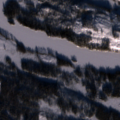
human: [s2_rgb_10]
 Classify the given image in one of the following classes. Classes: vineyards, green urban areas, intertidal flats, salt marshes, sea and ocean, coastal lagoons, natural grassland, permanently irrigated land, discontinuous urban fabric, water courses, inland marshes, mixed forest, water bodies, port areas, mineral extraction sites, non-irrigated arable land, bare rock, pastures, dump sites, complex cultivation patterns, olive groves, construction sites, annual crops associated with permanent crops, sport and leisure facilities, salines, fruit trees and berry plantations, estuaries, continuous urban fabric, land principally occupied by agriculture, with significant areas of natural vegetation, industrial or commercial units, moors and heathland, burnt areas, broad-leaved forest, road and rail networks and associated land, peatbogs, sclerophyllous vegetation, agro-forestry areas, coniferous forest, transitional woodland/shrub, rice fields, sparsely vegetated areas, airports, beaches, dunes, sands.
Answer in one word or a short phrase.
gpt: coniferous forest, mixed forest, transitional woodland/shrub, water bodies